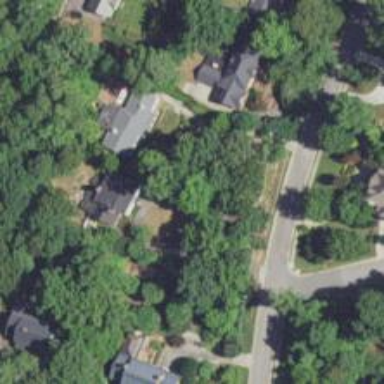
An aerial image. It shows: Driveway.